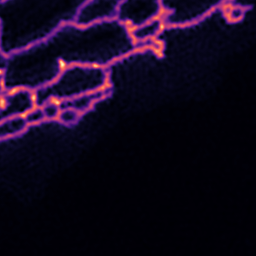
Label: Super-resolution ER image